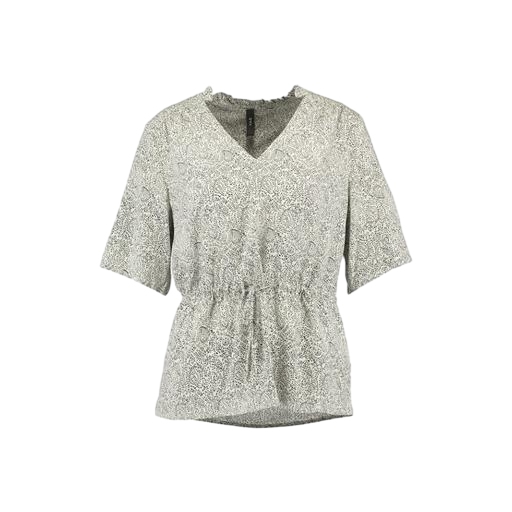
short-sleeve top only macy, short-sleeved blouse, grey and white printed shirt, white background